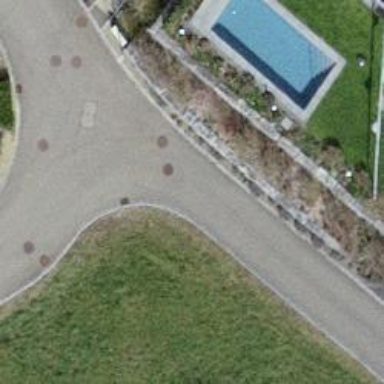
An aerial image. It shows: Service road with paved surface.